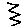
Label: zigzag